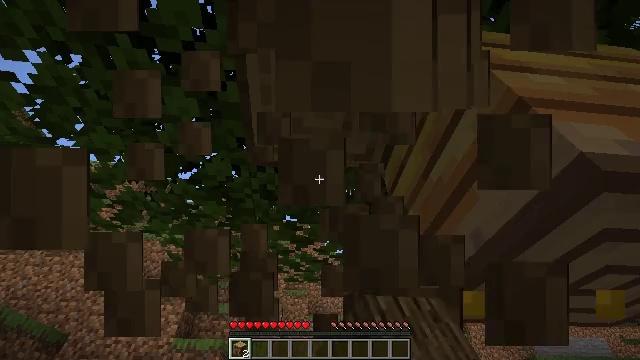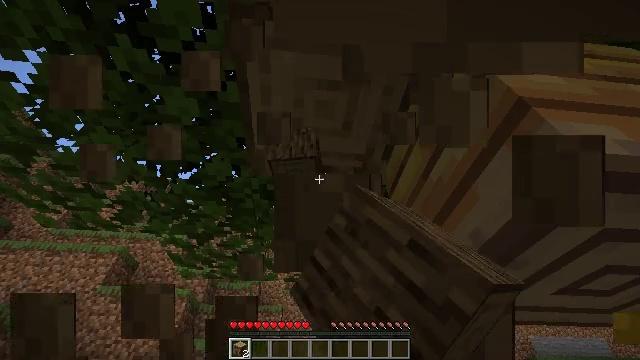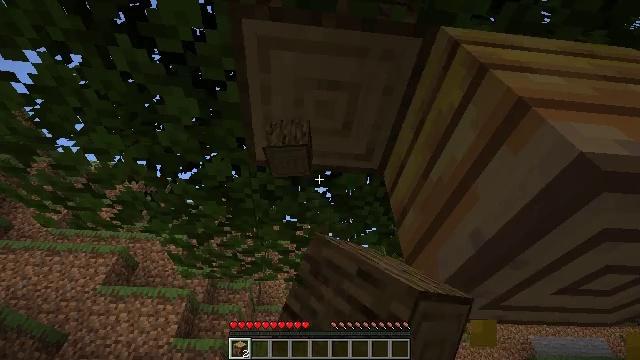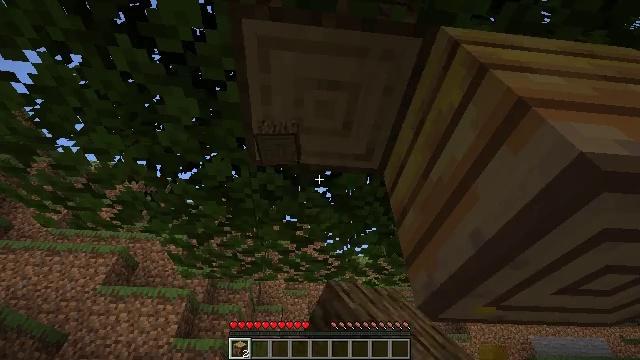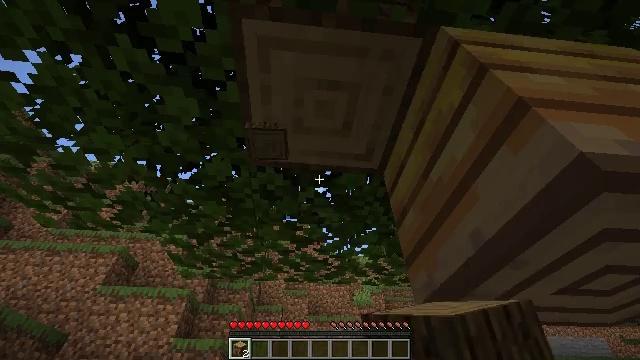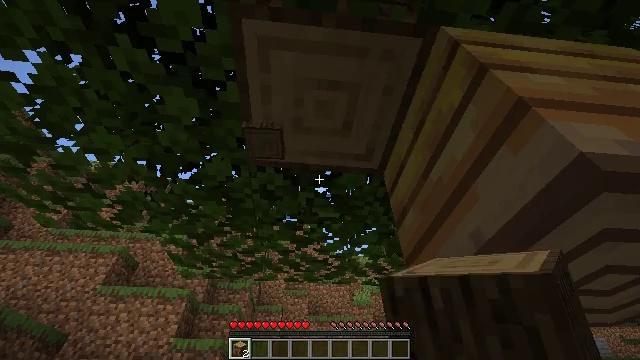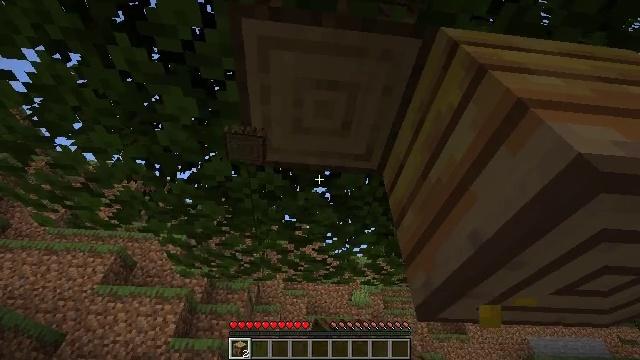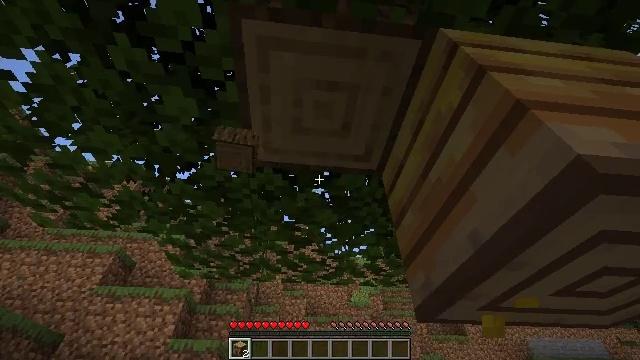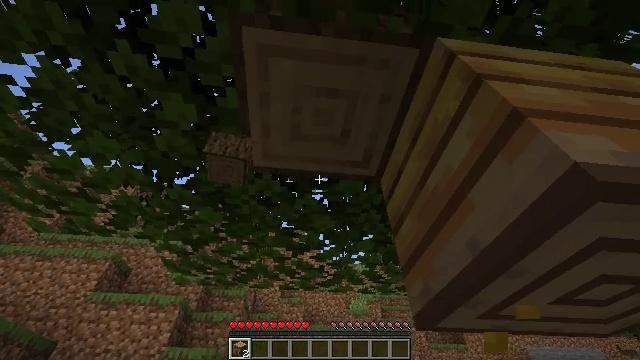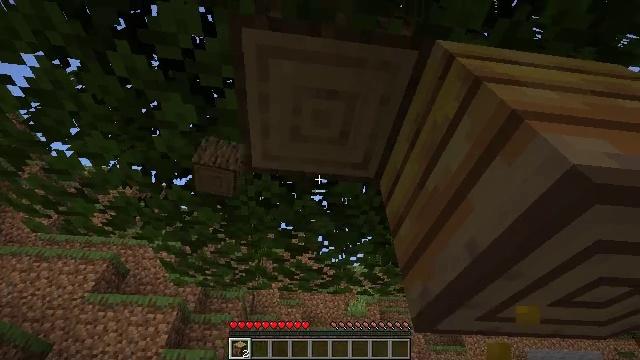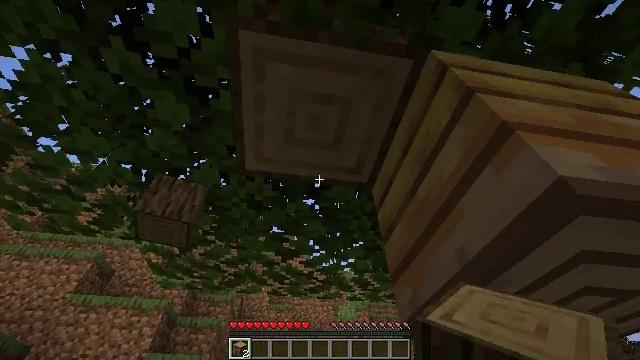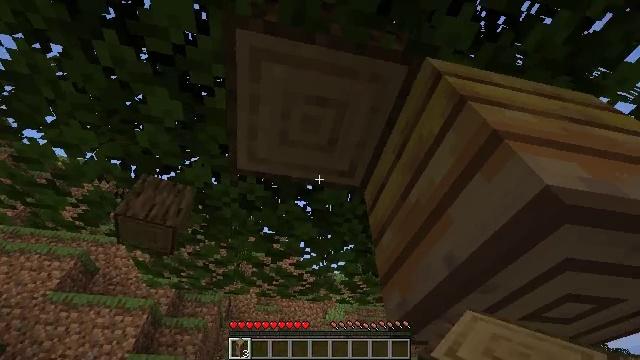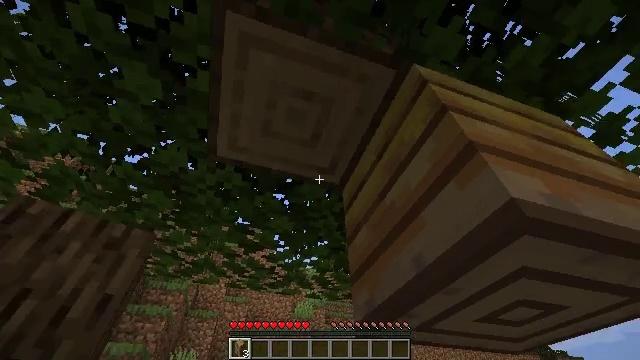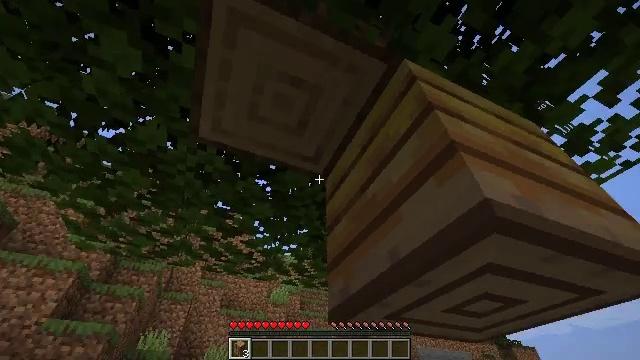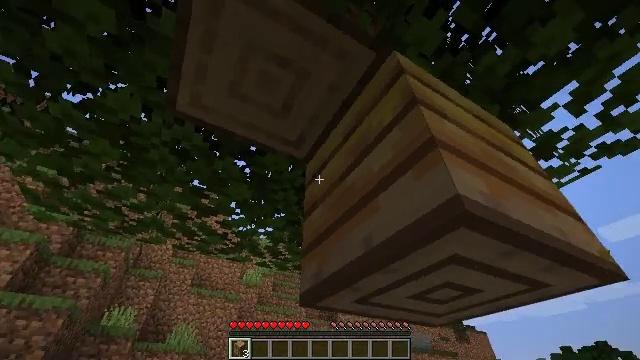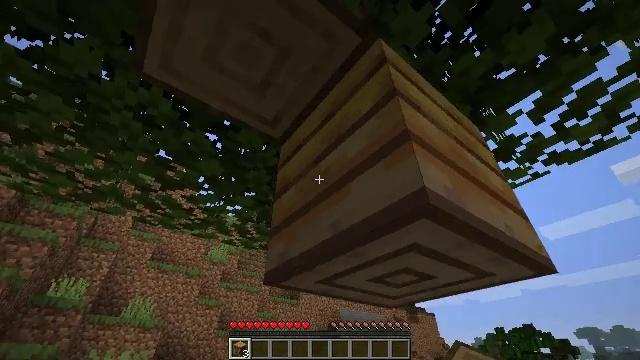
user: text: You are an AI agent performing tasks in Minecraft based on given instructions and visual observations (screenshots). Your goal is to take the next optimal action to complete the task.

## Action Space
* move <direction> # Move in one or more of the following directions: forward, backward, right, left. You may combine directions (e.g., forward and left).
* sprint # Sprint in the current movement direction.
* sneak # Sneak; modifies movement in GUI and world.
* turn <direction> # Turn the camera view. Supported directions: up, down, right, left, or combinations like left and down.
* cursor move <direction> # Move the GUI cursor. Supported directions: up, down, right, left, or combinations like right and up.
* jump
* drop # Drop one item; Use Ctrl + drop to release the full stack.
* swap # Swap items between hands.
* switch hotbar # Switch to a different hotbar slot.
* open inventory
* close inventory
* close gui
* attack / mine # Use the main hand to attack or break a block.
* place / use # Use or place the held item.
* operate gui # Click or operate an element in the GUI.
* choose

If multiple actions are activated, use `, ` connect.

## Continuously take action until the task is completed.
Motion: motion action
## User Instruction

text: Collect the bee nest for honey.
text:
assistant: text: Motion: attack / mine
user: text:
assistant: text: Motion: attack / mine
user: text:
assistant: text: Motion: attack / mine
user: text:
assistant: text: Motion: attack / mine
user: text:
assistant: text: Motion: attack / mine
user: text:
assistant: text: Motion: no_op
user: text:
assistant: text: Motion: no_op
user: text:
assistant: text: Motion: turn up
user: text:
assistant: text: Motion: no_op
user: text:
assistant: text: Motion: turn right
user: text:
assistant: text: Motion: turn right
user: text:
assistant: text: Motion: turn right and down
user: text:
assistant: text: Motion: turn right and down
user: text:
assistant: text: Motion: turn right and down
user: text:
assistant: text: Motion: turn right and down
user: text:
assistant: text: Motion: turn right, attack / mine
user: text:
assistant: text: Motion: attack / mine
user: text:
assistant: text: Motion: attack / mine
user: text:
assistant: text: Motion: attack / mine
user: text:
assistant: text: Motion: attack / mine
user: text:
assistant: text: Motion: attack / mine
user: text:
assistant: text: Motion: attack / mine
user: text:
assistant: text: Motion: attack / mine
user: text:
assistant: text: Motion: attack / mine
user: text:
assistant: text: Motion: attack / mine
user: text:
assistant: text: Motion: attack / mine
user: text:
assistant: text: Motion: attack / mine
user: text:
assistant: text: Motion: attack / mine
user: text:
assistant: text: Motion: attack / mine